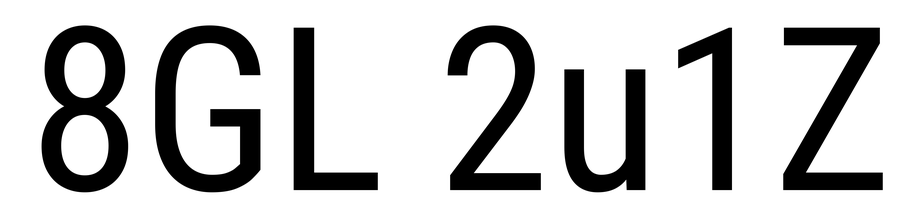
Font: Roboto_Condensed_Regular